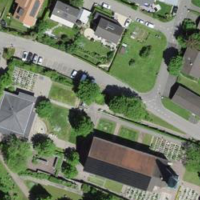
EUNIS habitat code: 55
Species observed at this site:
Viburnum tinus
Nerium oleander